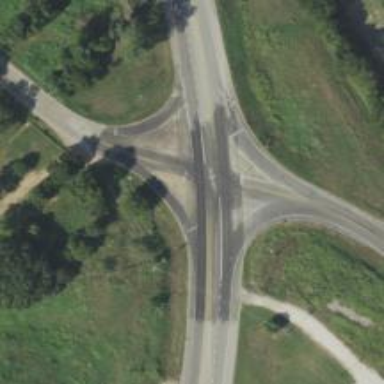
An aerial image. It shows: Secondary link road.